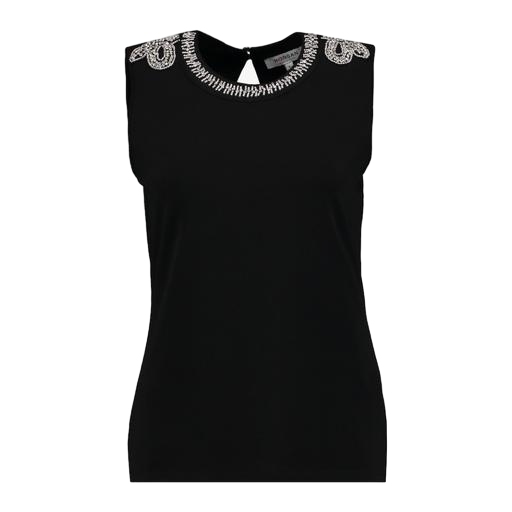
black embellished tank top, black valencia tank top, black embellished t-shirt, white background